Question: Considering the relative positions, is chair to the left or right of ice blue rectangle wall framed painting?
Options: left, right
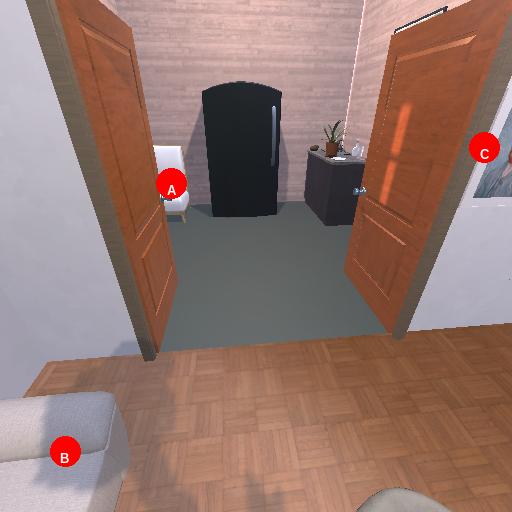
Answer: left